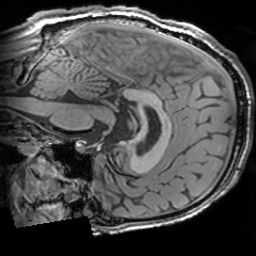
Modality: T1w
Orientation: sagittal
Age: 34
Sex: male
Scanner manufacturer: siemens
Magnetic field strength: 3 T
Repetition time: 1.63 s
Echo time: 0.00311 s